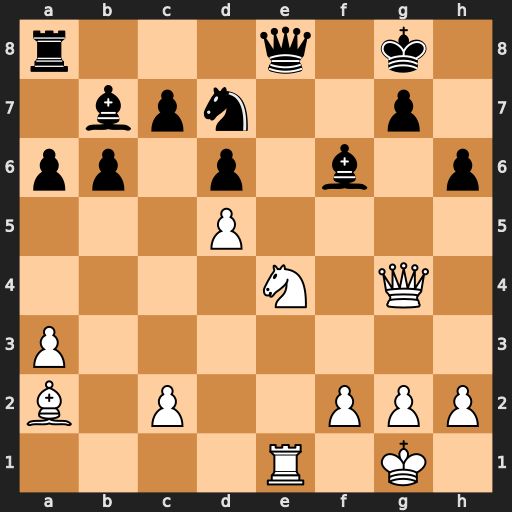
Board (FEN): r3q1k1/1bpn2p1/pp1p1b1p/3P4/4N1Q1/P7/B1P2PPP/4R1K1
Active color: w
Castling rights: -
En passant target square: -
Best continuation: Nxf6+ Nxf6 Rxe8+